Question: I want Clicked class to be applied only to one clicked element at a time. Upon clicking other element the first clicked element should not have that class any more. It should be somewhat like this.clicked to that particular element.

'''
.rangeContainer{
width: 100%;
height: 46px;
}
.range{
height: 42px;
background-color: #F6F6F6;
color: #035688;
font-size: 12px;
font-weight: 800;
line-height: 46px;
padding: 15px 20px;
cursor: pointer;
}
.clicked{
background-color: white;
color: #7A232E;
border-top: 6px solid #7A232E;
}
I want the
'''
'''
<div class="rangeContainer">
<span (click)="click = !click" [ngClass]="{'clicked' : click}" class="range">K4 - K5</span>
<span (click)="click = !click" [ngClass]="{'clicked' : click}"class="range">1ST - 2ND</span>
<span (click)="click = !click" [ngClass]="{'clicked' : click}"class="range">3RD - 4TH</span>
<span (click)="click = !click" [ngClass]="{'clicked' : click}"class="range">5TH - 8TH</span>
</div>
'''
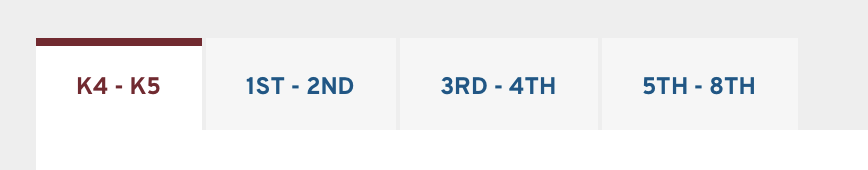
Answer: '''
<span
*ngFor="let range of ['K4 - K5', '1ST - 2ND', '3RD - 4TH', '5TH - 8TH']; let i = index"
(click)="activeIndex = i"
[ngClass]="{ clicked : activeIndex === i }" class="range" >
{{ range }}
</span>
'''
<URL>